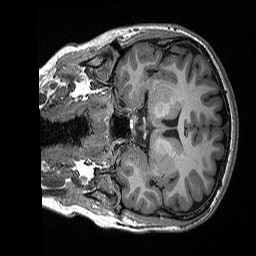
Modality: T1w
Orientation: coronal
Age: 25
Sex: female
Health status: healthy
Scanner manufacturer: siemens
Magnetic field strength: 3 T
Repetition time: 2.3 s
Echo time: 0.00298 s